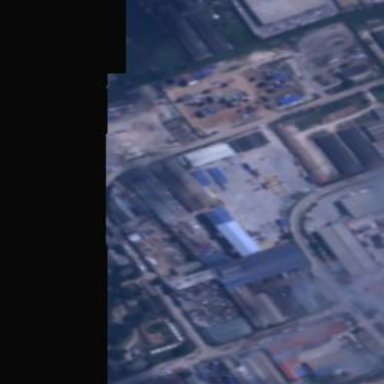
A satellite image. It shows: Industrial area.